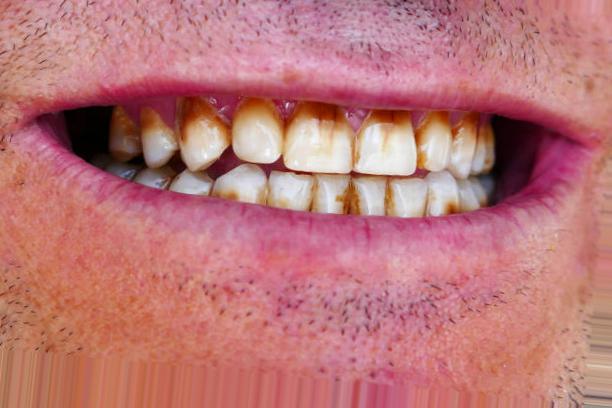
Condition: Tooth Discoloration